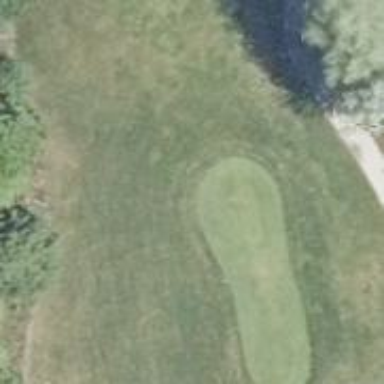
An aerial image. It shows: Golf hole.